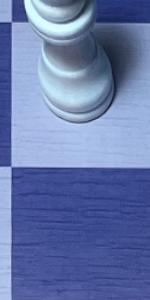
Label: Empty